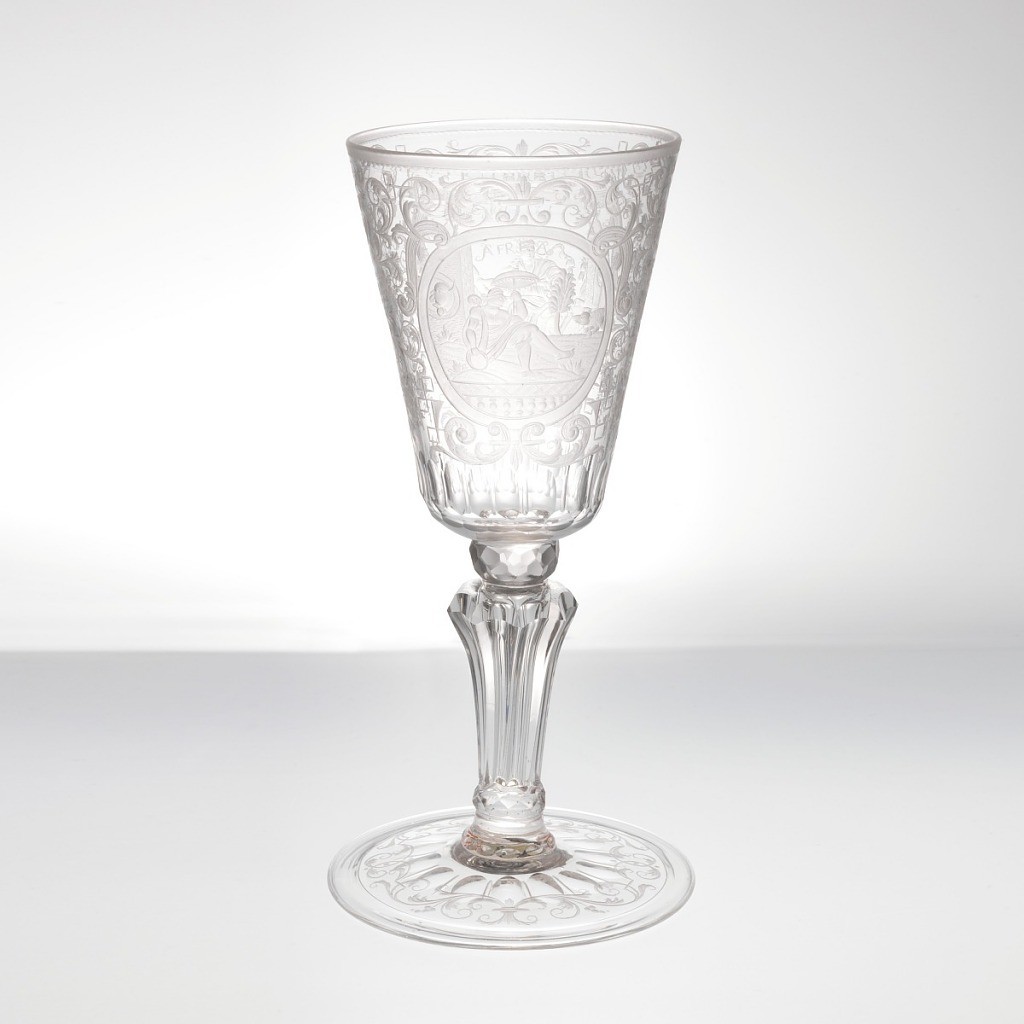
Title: Four Continents
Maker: Johannes Meyer, 1655 - 1712
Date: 1701–50
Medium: glass
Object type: Standing cup
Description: Standing cup with medallions of two continents between scrollwork. Europe, crowned, holding scepter and shield with Habsburg coat of arms; attributes: horse, helmet, and banners (after an engraving by Johannes Meyer), printed on a New Year's broadside, "Geographia," for 1706 issued by the Burgerliche Bibliotec, Zurich; Africa, holding tambourine and parasol, attended by buffalo and crocodile. Baluster stem with knob: foot cut and engraved with strapwork.